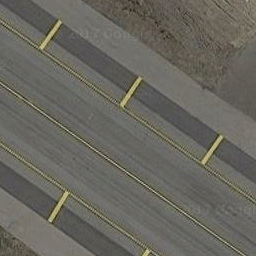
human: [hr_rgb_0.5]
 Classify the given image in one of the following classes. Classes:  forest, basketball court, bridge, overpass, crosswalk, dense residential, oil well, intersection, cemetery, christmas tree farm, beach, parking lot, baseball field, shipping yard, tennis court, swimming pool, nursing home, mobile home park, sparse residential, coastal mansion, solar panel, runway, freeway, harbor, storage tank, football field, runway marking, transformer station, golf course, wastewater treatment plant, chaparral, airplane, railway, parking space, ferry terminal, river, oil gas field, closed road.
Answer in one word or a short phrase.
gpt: runway marking